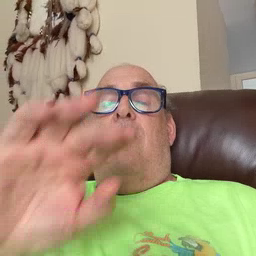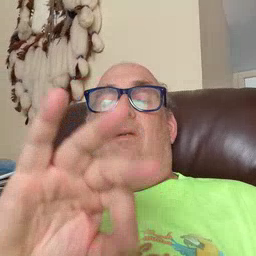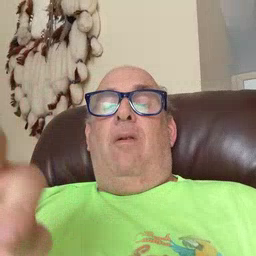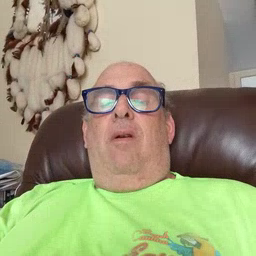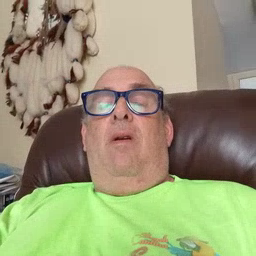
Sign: frenchfries